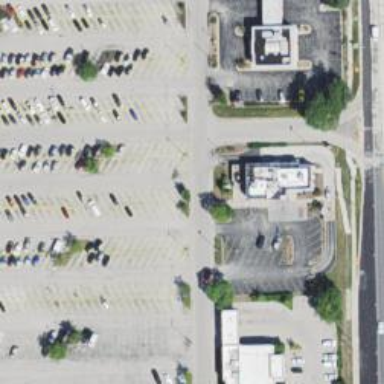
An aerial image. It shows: Parking area with surface.